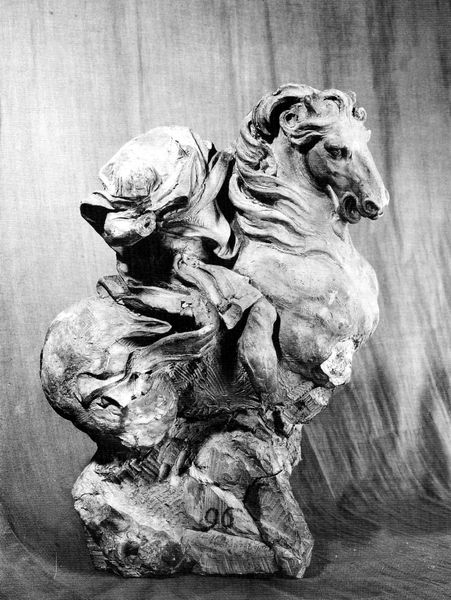
Titel: Bozzetto für die Reiterstatue Konstantins im Vatikan
Künstler: Giovanni Lorenzo Bernini
Institution: St. Petersburg, Eremitage
Schlagwörter: weiß, grau, hintergrund, holz, schwarz, tuch, sockel, stein, vorhang, pferd, reiter, skulptur, mähne, foto, tunika, tuche, wiehern, bruchstück, kapputt, 96, aufbäumendes pferd, aufbaeumen